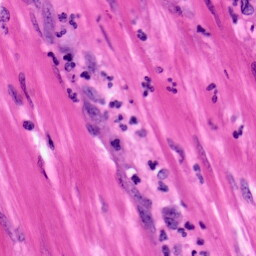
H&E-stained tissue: Pancreatic